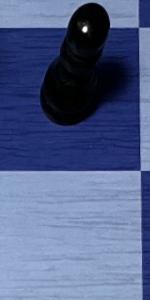
Label: Empty